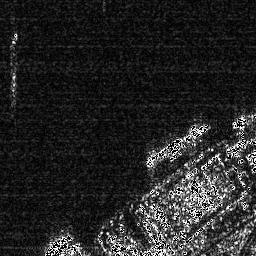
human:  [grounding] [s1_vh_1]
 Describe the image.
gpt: In the satellite image, there is  <ref>1 medium ship </ref> <box>[[56, 52, 70, 65, 0]]</box> located at center,  <ref>1 medium ship </ref> <box>[[16, 90, 27, 99, 0]]</box> located at bottom left,  <ref>1 medium ship </ref> <box>[[71, 46, 81, 54, 0]]</box> located at right.